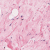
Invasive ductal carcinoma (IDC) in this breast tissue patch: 0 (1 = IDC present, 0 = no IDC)